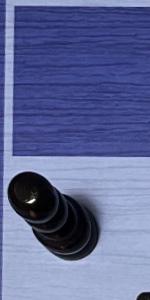
Label: Pawn_Black